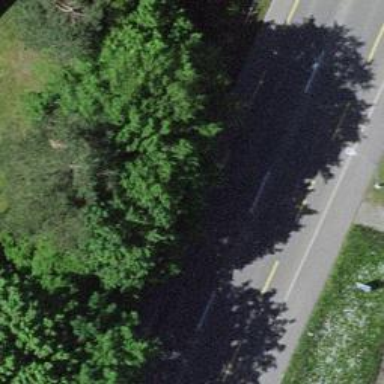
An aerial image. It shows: Tertiary road with designated cycle lane.